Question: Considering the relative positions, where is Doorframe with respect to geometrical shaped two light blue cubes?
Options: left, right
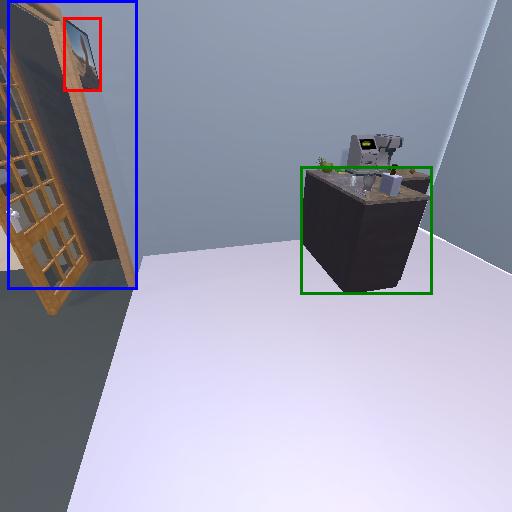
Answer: left